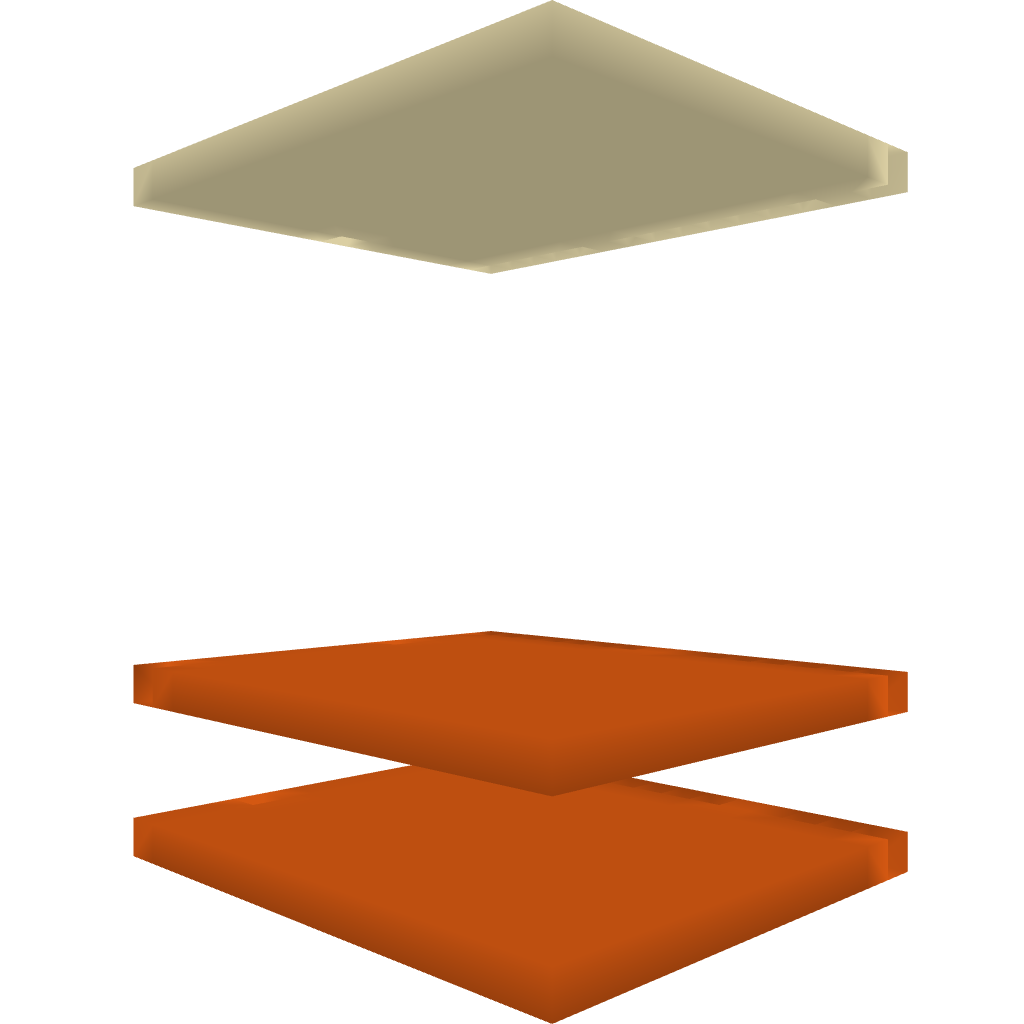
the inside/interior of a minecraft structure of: desert pit fall trap